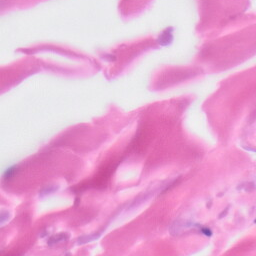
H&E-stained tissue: Skin